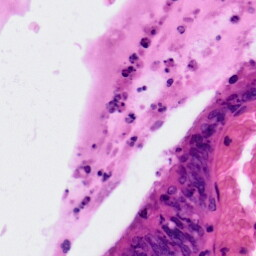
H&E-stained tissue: Colon